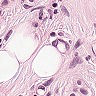
Metastatic tissue present: yes